Field crop: maize
Growth stage: 2
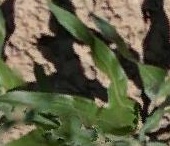
Species: maize